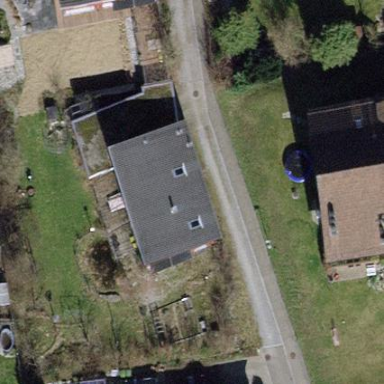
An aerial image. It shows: Building with flat roof.